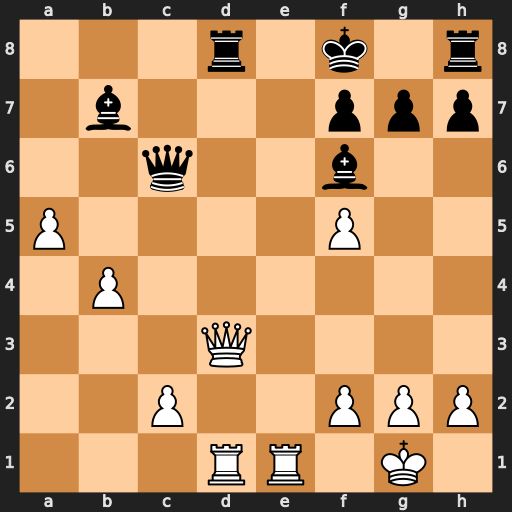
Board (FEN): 3r1k1r/1b3ppp/2q2b2/P4P2/1P6/3Q4/2P2PPP/3RR1K1
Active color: w
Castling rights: -
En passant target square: -
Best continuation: Qxd8+ Bxd8 Rxd8+ Qe8 Rexe8#